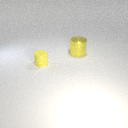
large yellow metal cylinder to the right of small yellow rubber cylinder